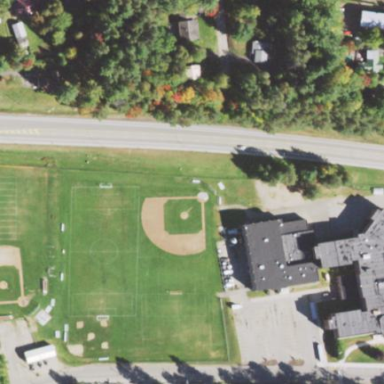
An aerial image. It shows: School.